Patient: sex M, age 32
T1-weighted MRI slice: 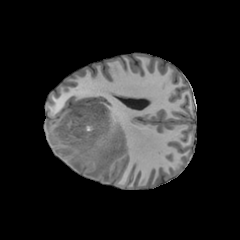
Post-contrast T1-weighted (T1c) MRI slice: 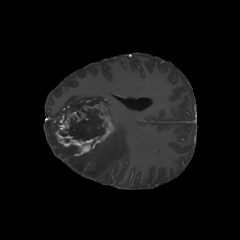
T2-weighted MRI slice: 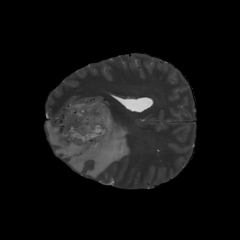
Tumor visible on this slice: yes
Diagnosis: Glioblastoma, IDH-wildtype
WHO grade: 4